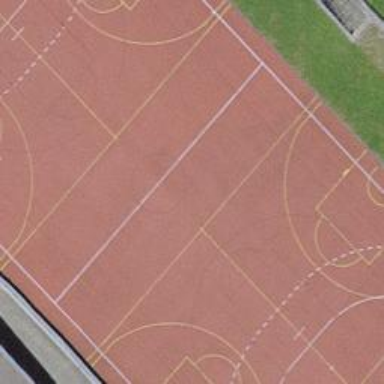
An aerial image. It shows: Multi-sport pitch with tartan surface for leisure activities.